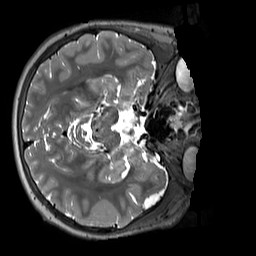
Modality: T2w
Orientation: axial
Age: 12
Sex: male
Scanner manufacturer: siemens
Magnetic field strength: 3 T
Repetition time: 3.2 s
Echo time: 0.408 s